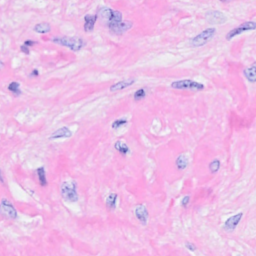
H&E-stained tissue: Breast